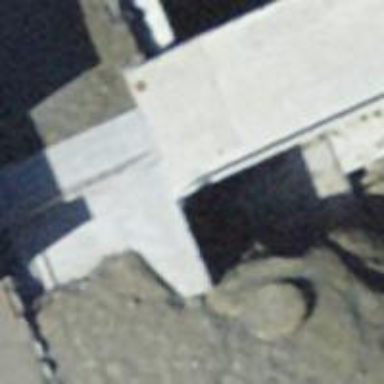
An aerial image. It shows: Concrete path.